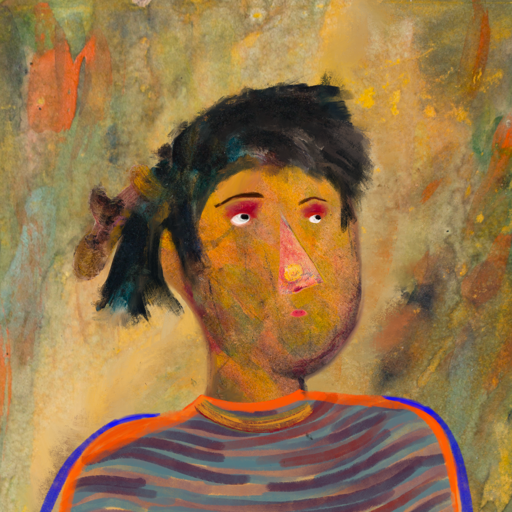
Background: Comrade, Head And Neck Side: Gypsy_Mother, Face Side: Irani, Bust: Experience, Hair Side: Pipe, Head Accessory: Blank, Second Necklace: Blank, Necklace: Mother_And_Son_Son, Baby: Blank